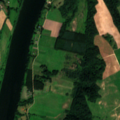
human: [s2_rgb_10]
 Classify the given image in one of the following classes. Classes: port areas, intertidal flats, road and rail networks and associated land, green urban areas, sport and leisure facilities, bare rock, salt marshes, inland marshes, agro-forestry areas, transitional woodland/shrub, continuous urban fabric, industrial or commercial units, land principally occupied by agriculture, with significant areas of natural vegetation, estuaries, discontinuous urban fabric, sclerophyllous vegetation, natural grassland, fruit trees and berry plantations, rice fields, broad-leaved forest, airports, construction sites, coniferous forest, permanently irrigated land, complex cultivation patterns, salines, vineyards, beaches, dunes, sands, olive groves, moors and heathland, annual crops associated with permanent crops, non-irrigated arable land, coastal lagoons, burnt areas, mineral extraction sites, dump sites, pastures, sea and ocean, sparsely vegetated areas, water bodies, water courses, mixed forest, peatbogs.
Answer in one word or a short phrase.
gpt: non-irrigated arable land, land principally occupied by agriculture, with significant areas of natural vegetation, mixed forest, transitional woodland/shrub, water courses